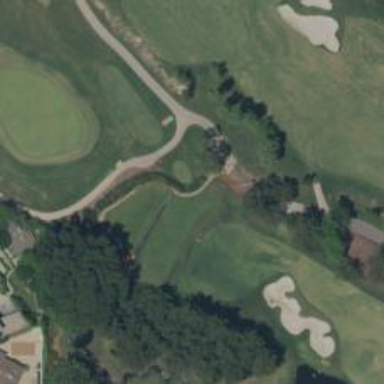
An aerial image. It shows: Path designated for golf carts.